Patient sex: M
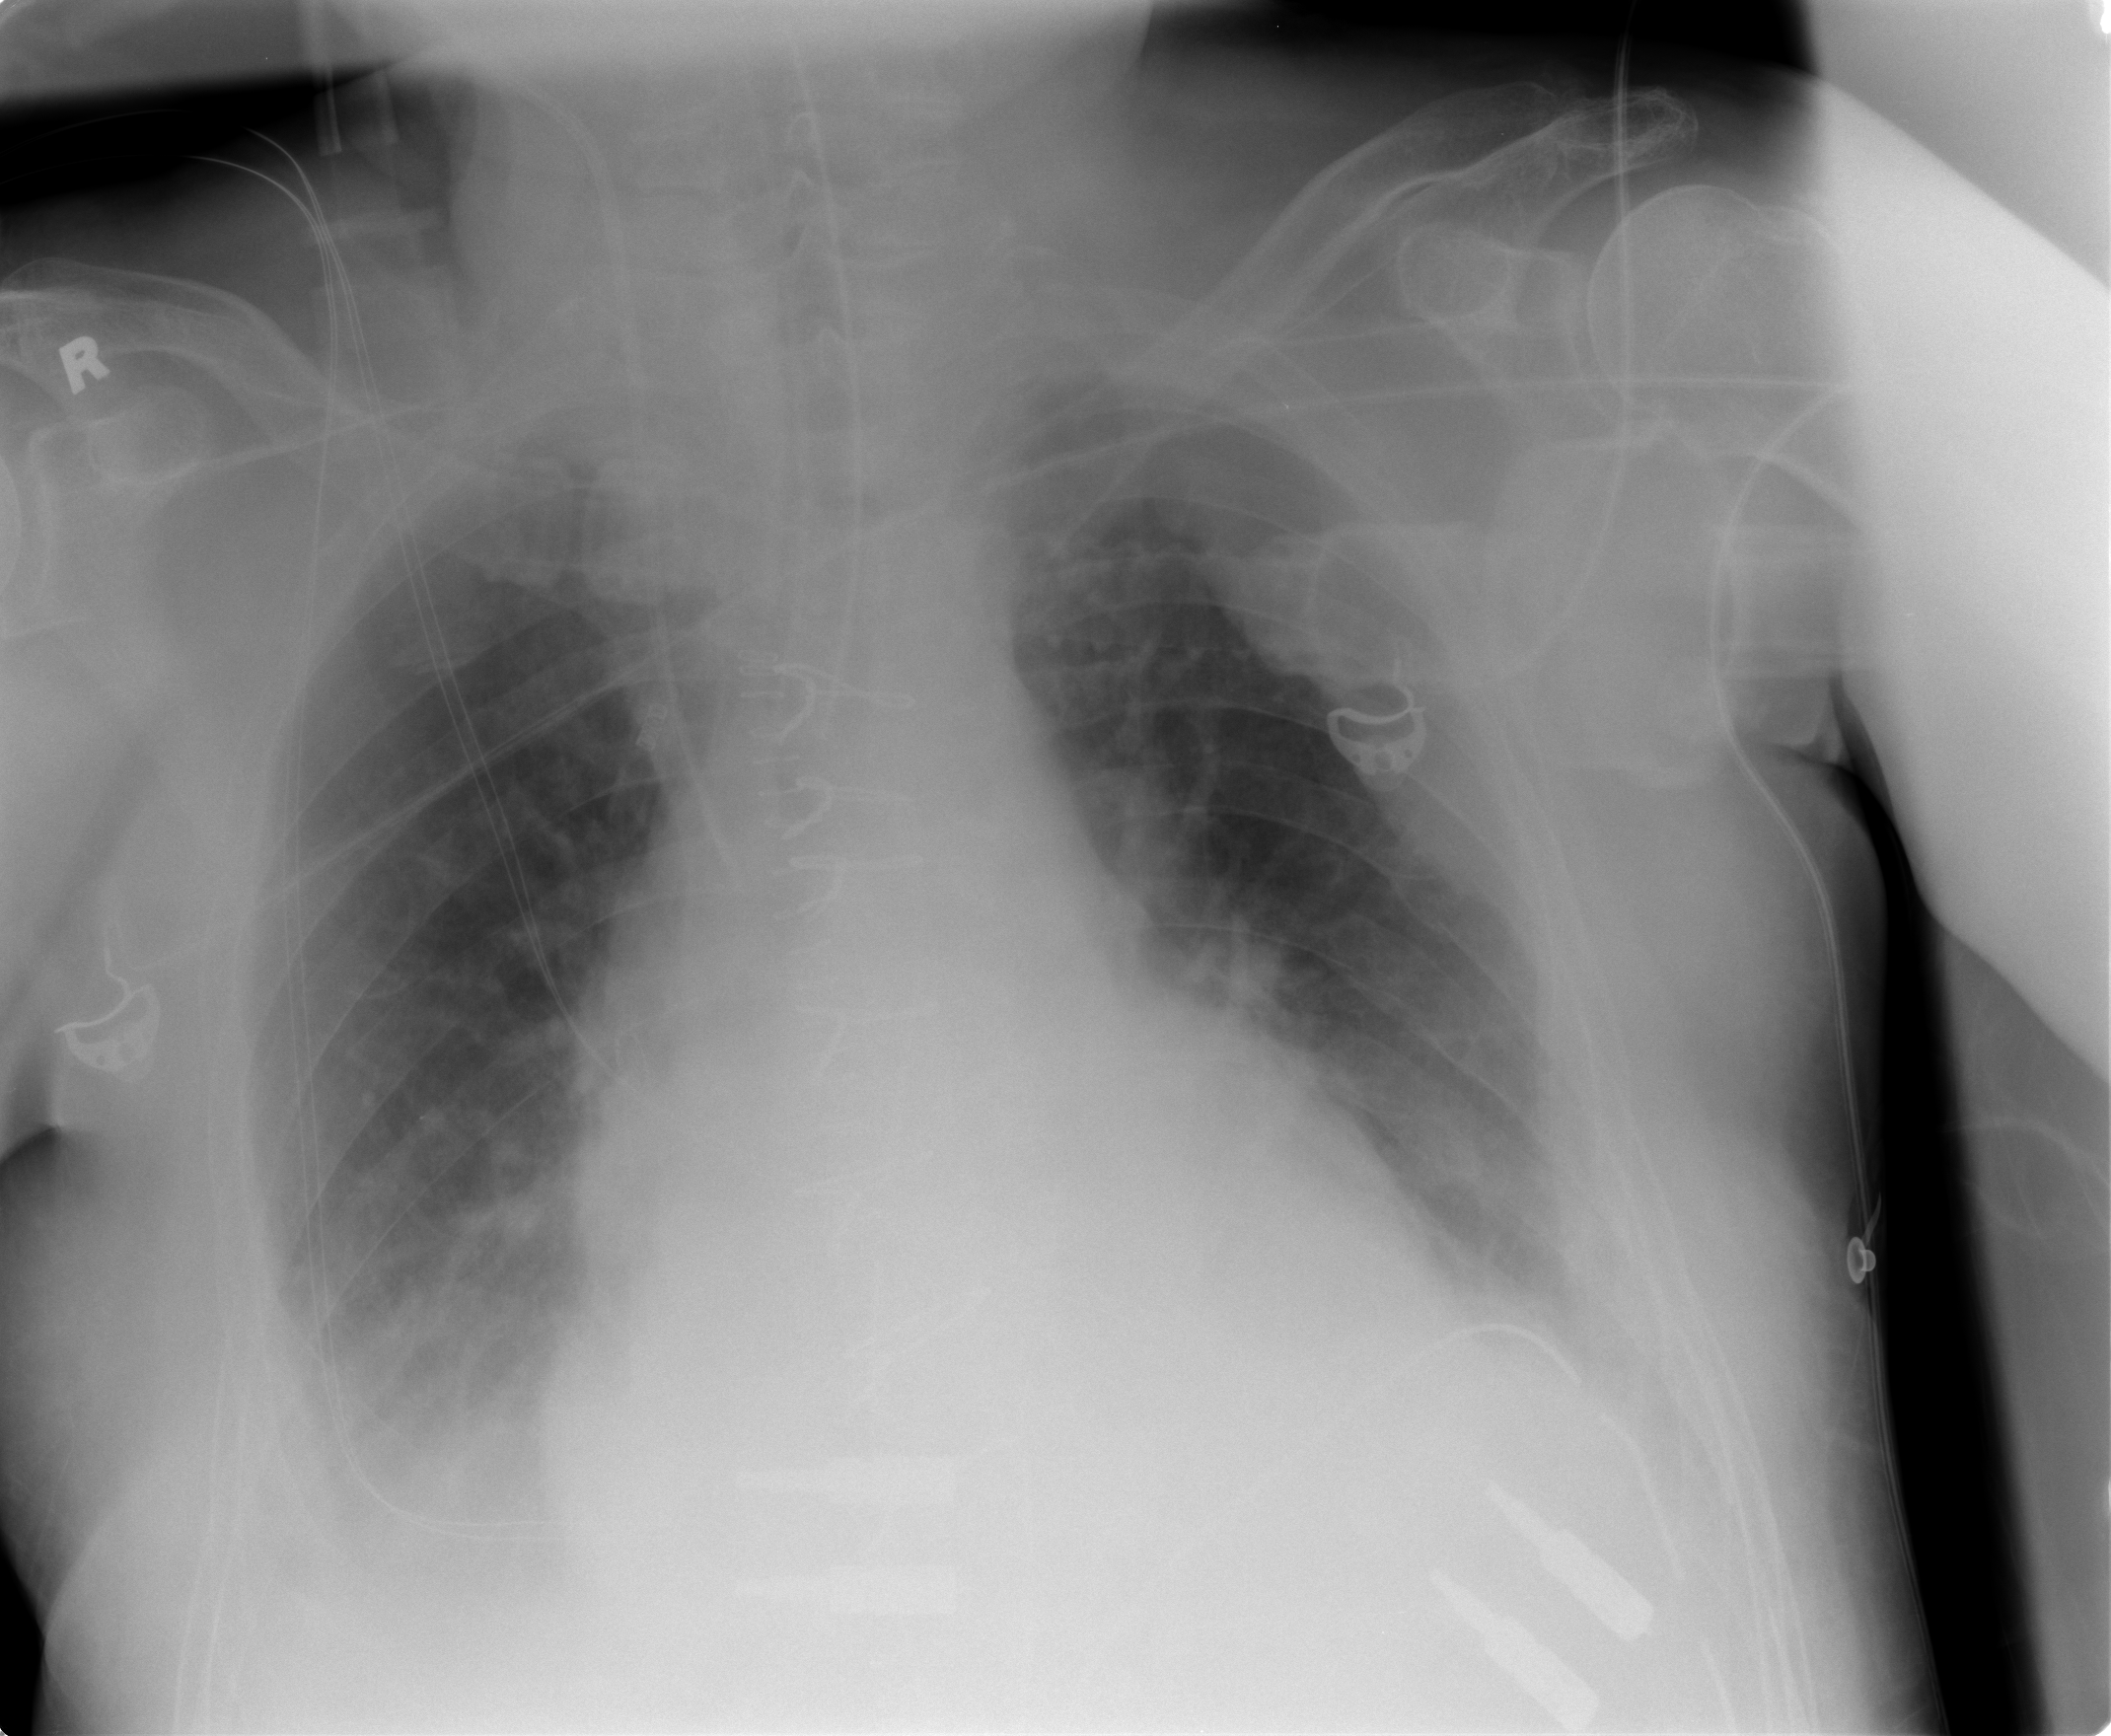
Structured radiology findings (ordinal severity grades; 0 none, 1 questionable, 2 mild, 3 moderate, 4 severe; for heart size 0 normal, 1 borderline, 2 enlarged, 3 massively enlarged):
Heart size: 2
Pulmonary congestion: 1
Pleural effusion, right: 1
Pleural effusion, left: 1
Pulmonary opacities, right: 0
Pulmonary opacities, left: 0
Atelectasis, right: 2
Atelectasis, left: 1